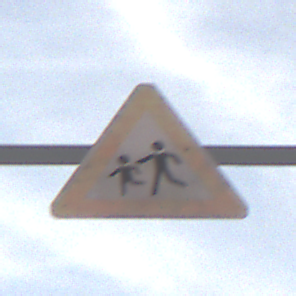
Verkehrszeichen: KinderRechts
Umgebung: Outdoor, Nature
Tageszeit: SunriseSunset
Wetter: PartlyCloudy
Licht: Natural
Jahreszeit: NotSpecified
Kontrast: MediumContrast